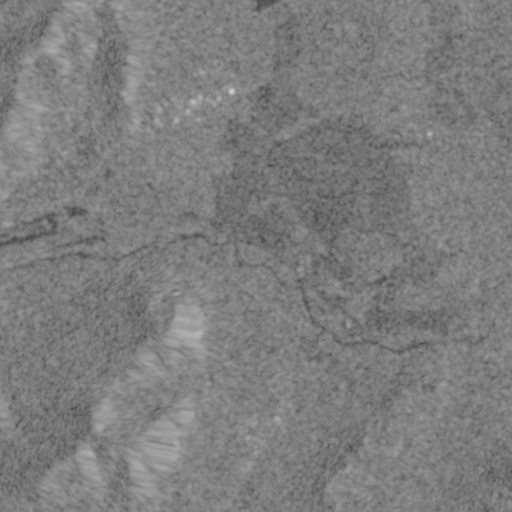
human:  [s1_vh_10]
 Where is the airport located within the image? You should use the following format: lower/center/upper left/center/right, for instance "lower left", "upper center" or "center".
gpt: The airport is located in the center left of the image.
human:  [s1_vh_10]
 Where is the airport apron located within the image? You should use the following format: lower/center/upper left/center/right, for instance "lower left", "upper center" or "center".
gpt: The airport apron is located in the center left of the image.
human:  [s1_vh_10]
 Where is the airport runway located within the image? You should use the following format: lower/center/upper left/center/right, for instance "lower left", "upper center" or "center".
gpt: The airport runway is located in the center left of the image.
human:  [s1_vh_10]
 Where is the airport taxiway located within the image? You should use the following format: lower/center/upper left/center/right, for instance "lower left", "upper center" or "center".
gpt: The airport taxiway is located in the upper left of the image.
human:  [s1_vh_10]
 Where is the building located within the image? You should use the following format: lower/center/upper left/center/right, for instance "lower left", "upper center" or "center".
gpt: There is no building in the image.

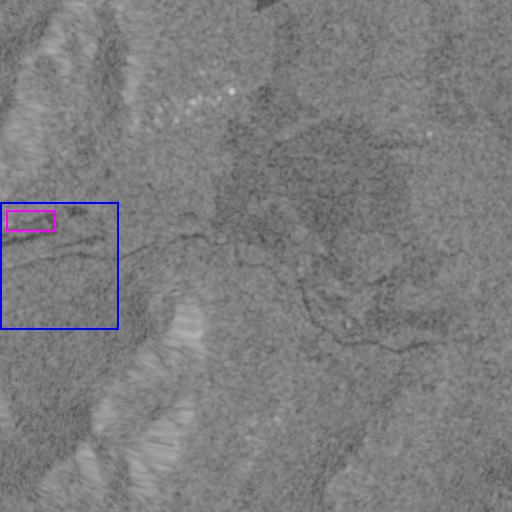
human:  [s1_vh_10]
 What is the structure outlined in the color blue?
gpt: The structure outlined in blue is an airport.
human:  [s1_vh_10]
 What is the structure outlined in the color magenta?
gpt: The structure outlined in magenta is an airport apron.
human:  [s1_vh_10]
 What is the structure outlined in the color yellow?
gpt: There is no yellow outline.